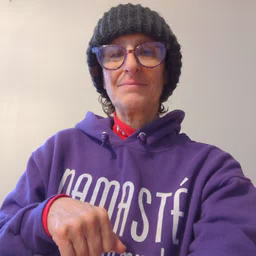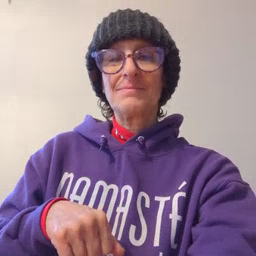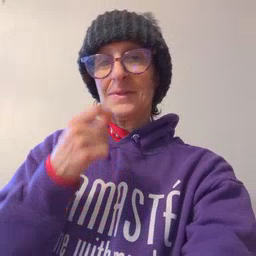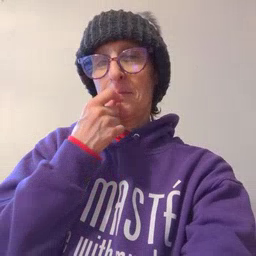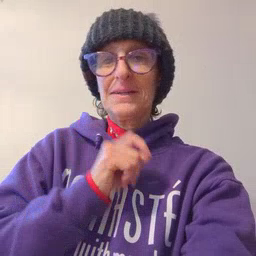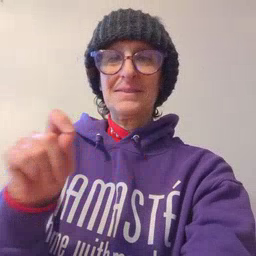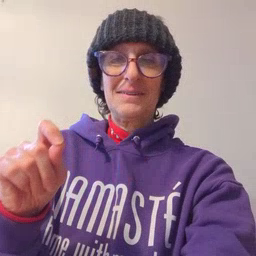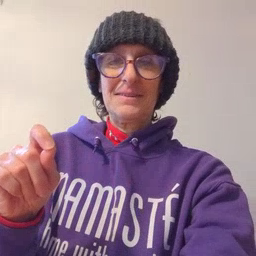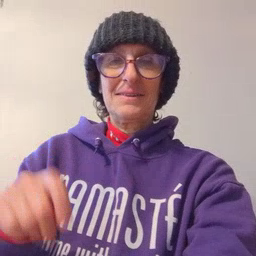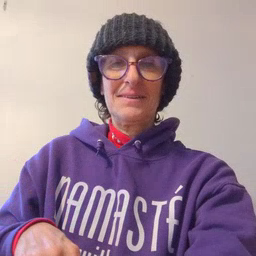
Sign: pencil